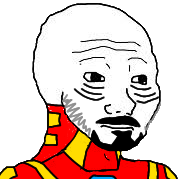
Label: 5_Doomer